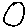
Label: circle